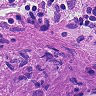
Metastatic tissue present: no